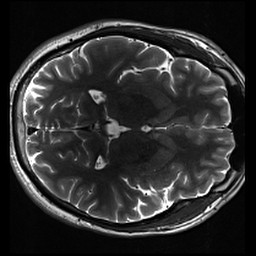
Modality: inplaneT2
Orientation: axial